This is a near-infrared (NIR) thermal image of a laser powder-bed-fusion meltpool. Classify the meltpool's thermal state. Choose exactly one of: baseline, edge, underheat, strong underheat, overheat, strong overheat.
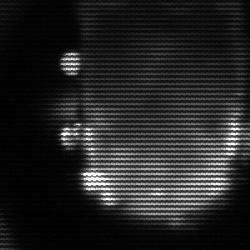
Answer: baseline